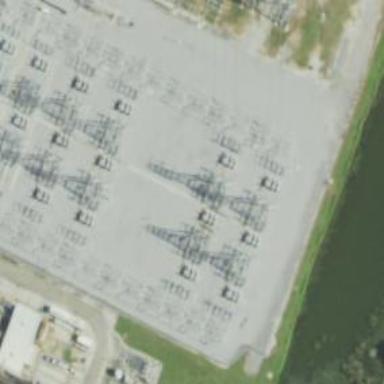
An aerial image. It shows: Switch used for power control.